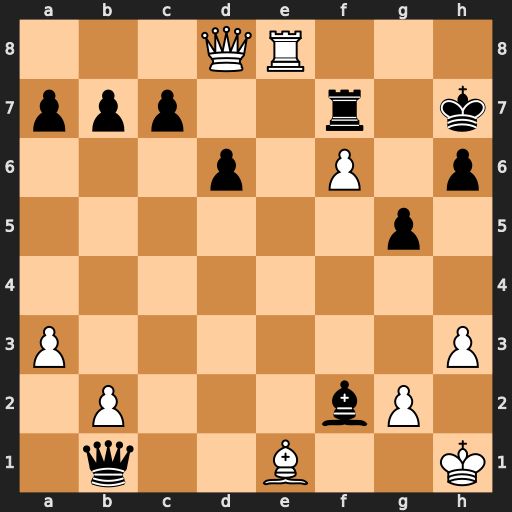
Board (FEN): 3QR3/ppp2r1k/3p1P1p/6p1/8/P6P/1P3bP1/1q2B2K
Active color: w
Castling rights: -
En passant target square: -
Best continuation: Re7 Qxe1+ Rxe1